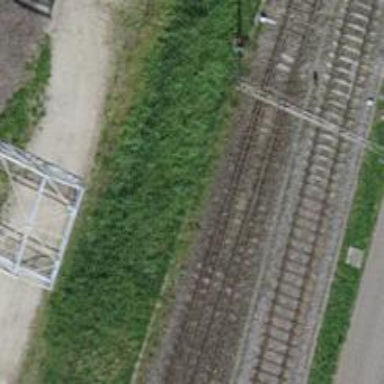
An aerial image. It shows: Railway switch.